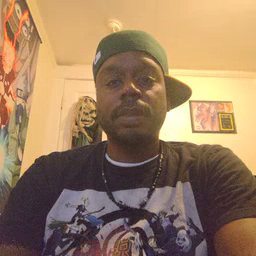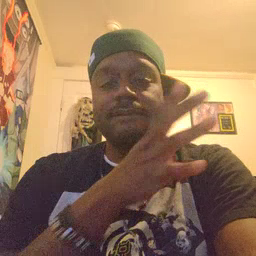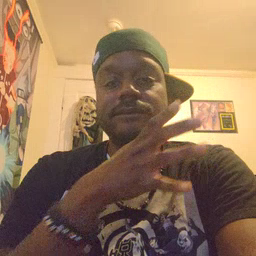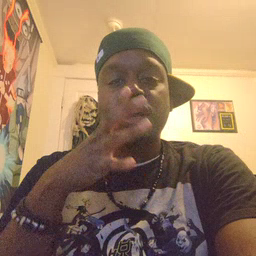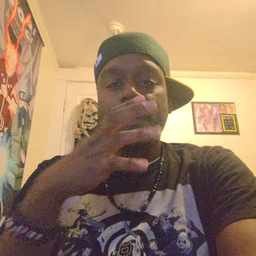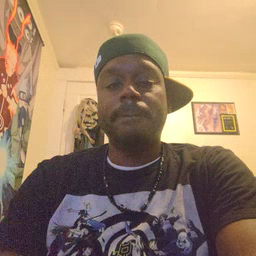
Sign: farm